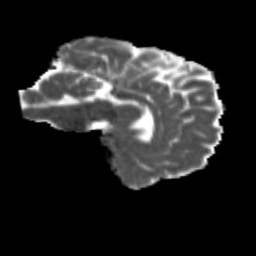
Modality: MD
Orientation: sagittal
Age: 53
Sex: male
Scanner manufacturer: siemens
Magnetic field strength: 3 T
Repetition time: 4.71 s
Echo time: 0.0906 s